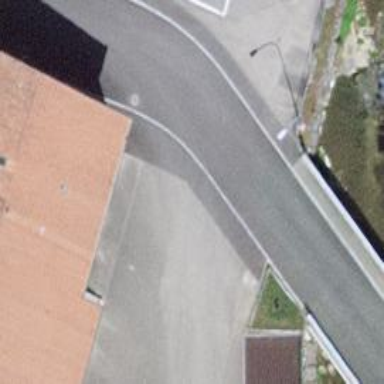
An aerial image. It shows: Residential road.